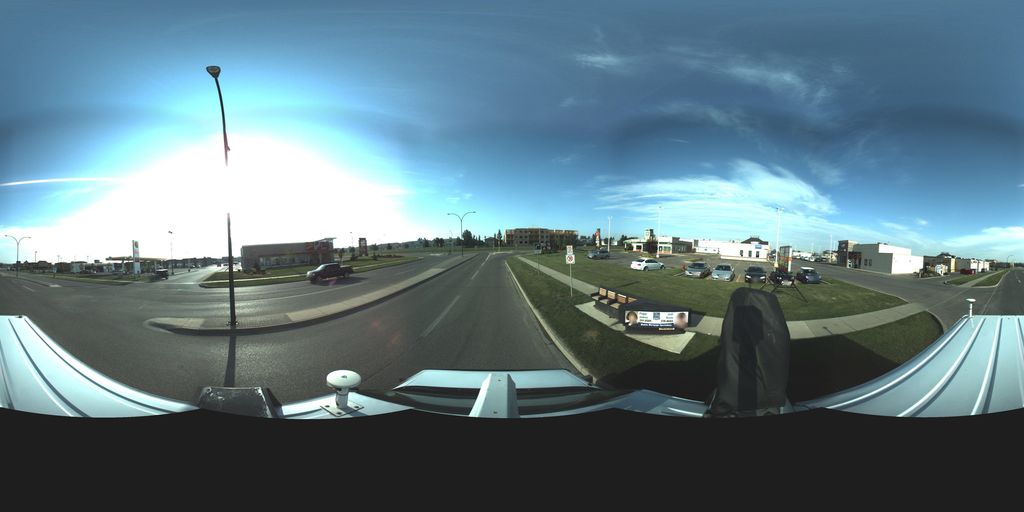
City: saskatoon